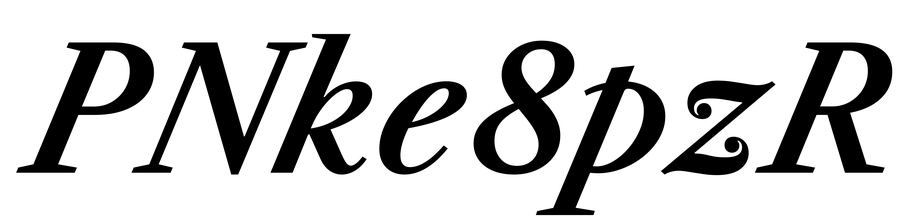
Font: LibreCaslonText-Italic_SemiBold_Italic